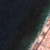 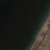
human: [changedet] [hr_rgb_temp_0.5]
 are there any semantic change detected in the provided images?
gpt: Nothing has changed.